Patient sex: M
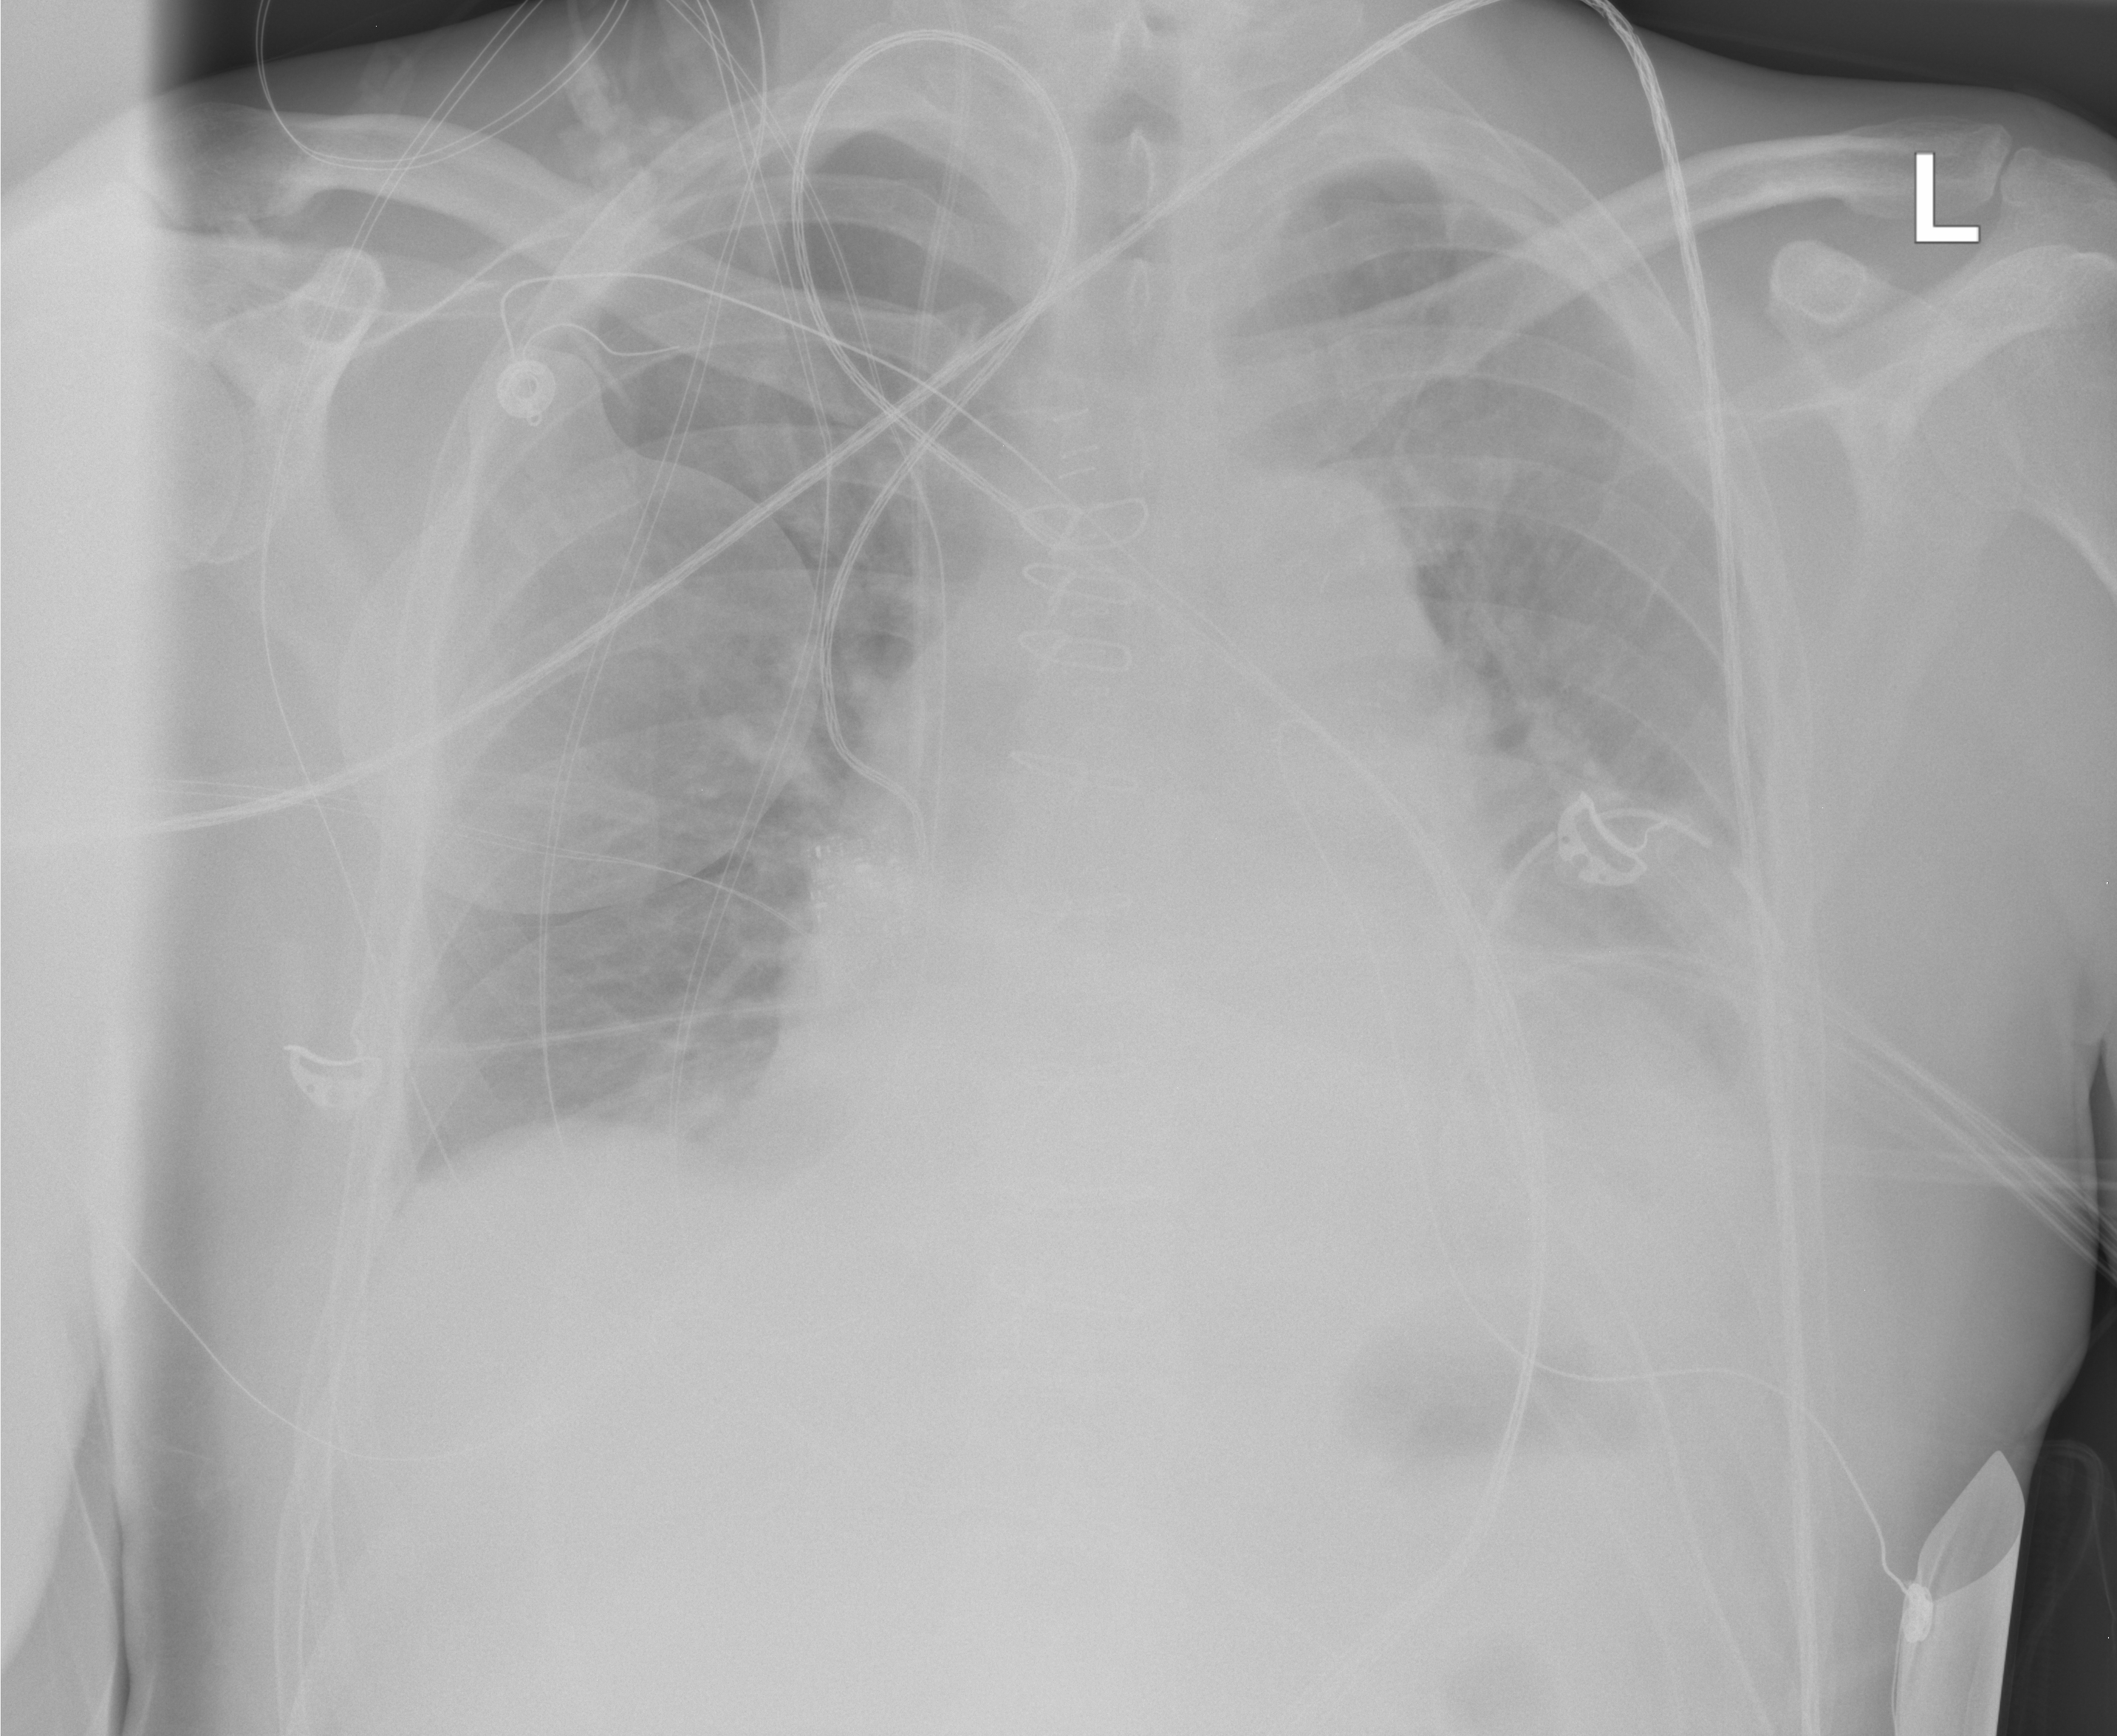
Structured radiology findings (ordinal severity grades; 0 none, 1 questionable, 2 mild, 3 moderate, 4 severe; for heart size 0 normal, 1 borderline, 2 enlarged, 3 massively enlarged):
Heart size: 2
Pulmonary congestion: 2
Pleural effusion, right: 0
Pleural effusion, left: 2
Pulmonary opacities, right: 0
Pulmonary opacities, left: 0
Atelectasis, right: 1
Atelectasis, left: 2